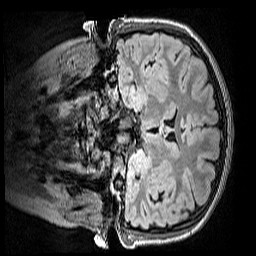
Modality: FLAIR
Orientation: coronal
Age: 10
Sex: female
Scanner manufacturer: siemens
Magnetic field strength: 3 T
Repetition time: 5 s
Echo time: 0.388 s